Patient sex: F
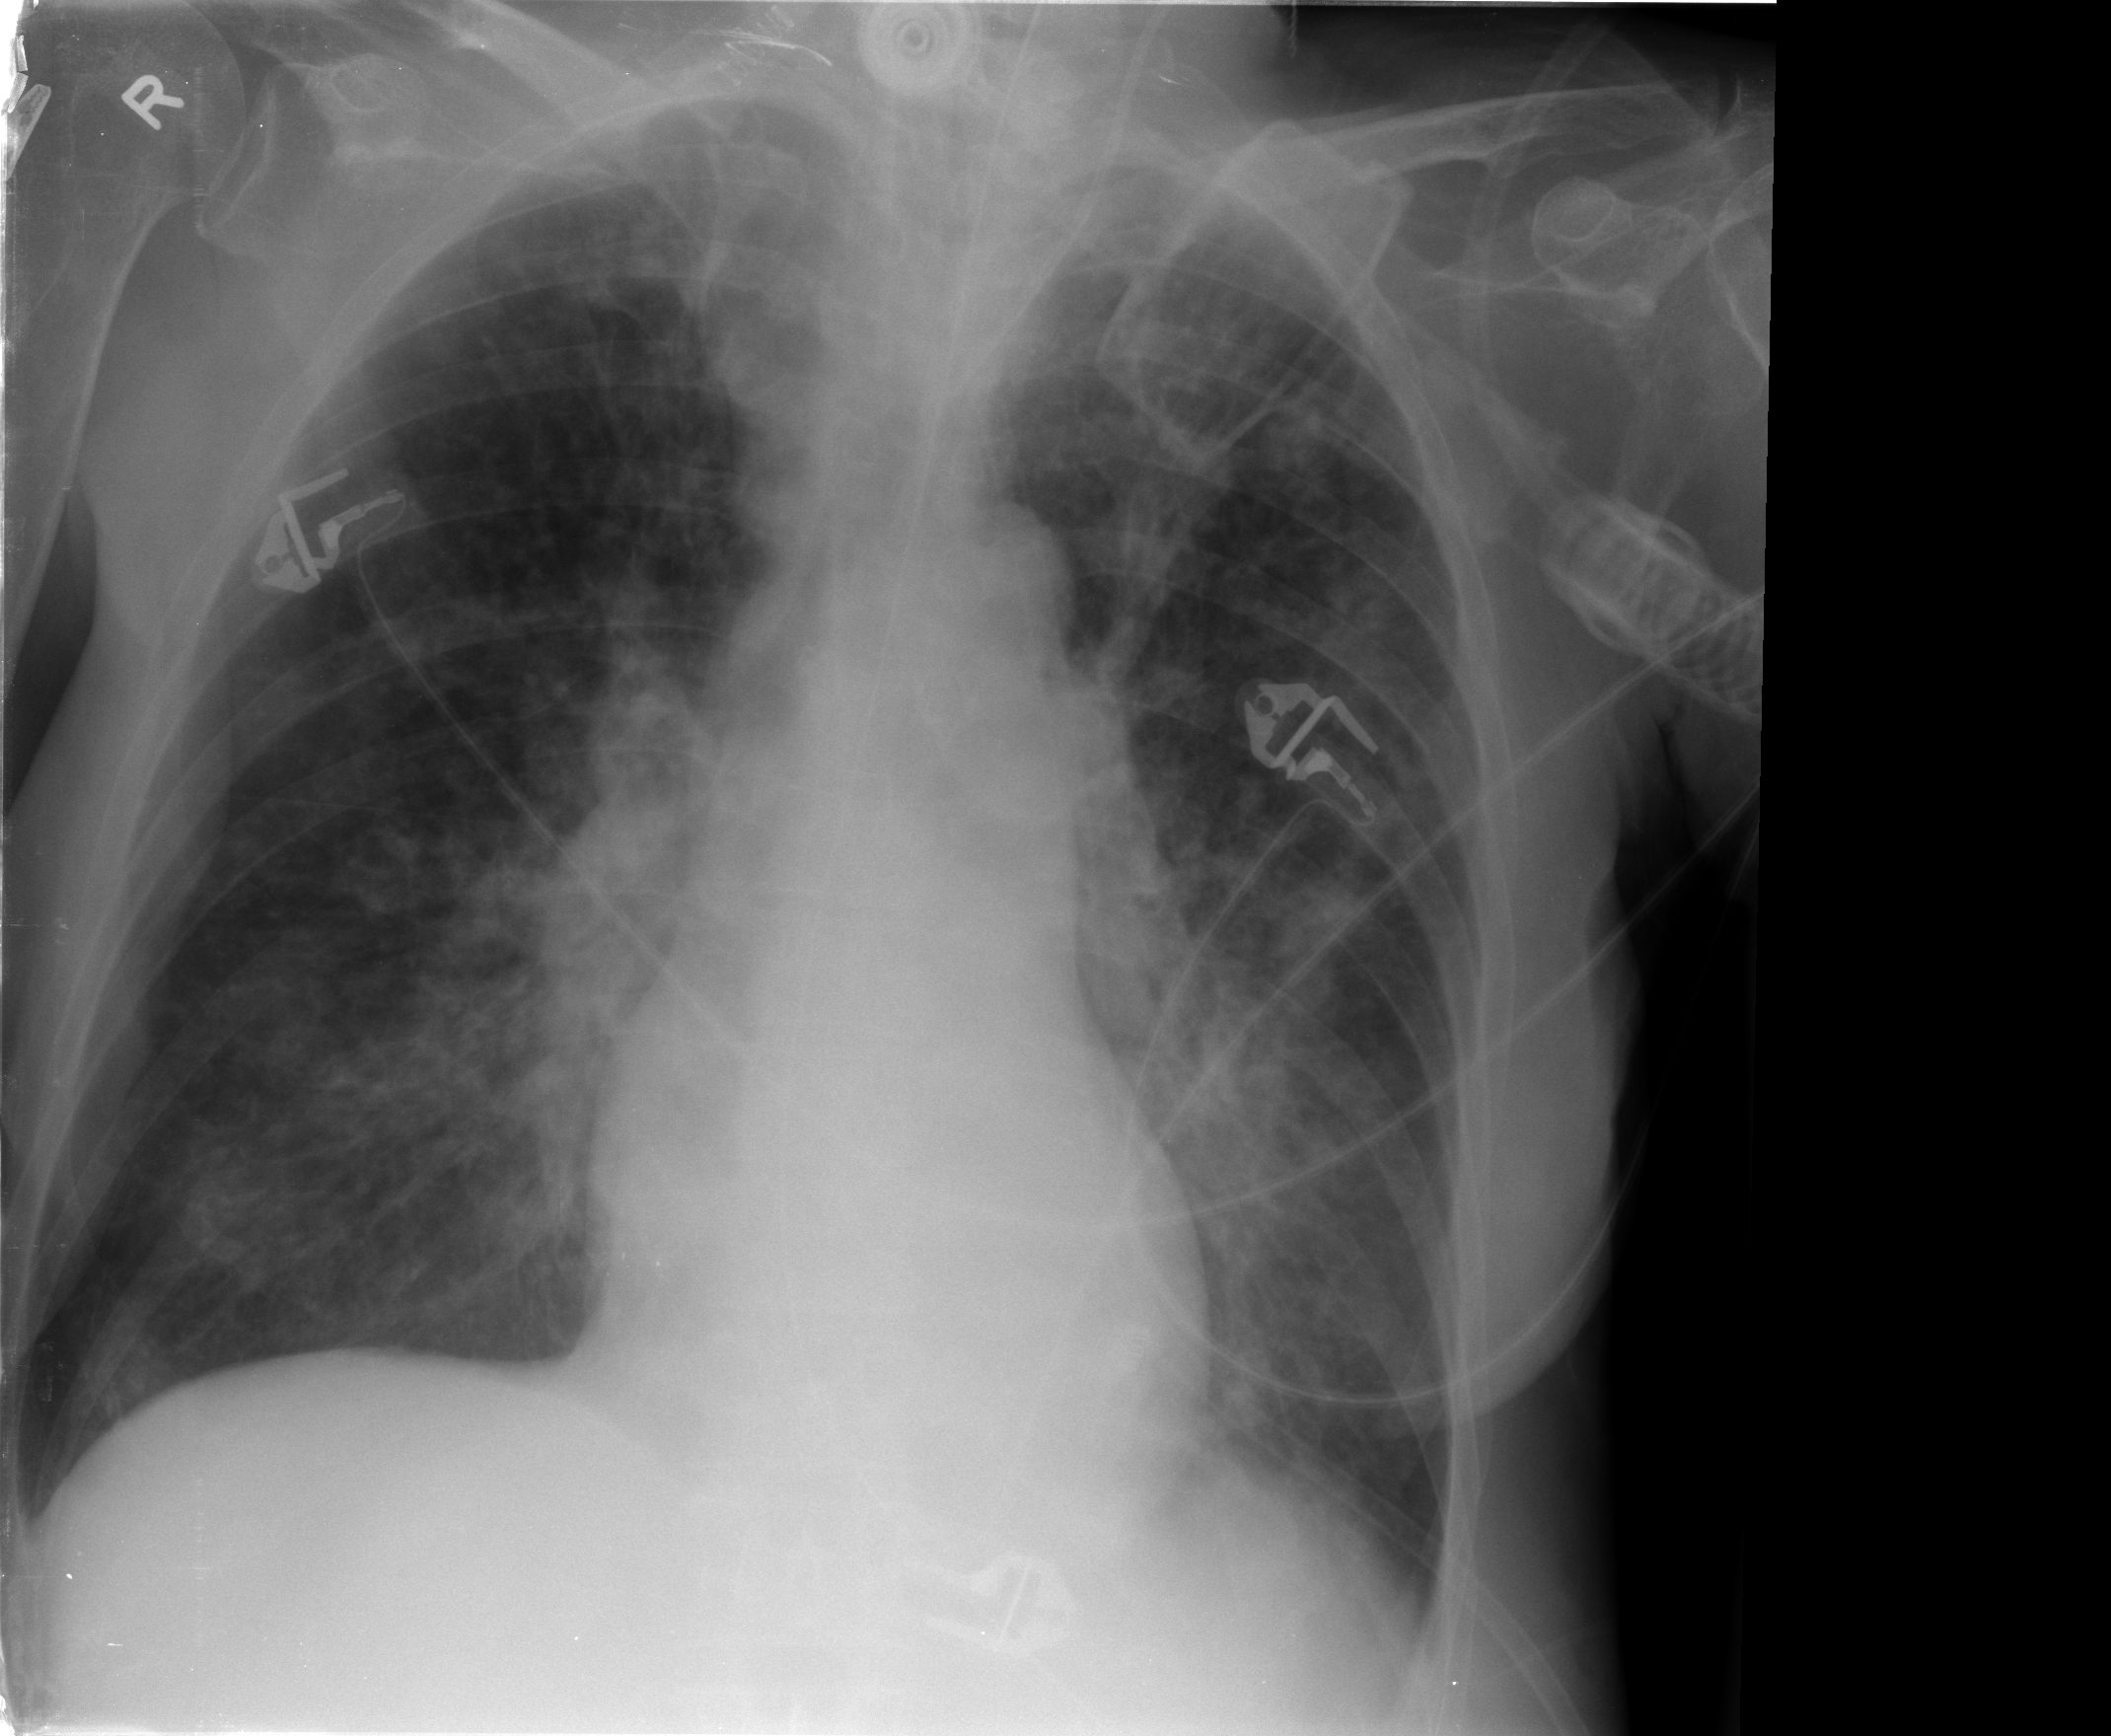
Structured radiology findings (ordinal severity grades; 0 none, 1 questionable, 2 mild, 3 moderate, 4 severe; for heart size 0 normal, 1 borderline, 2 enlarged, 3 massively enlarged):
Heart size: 0
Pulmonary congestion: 2
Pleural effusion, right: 0
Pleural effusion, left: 1
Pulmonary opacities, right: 2
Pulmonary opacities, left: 2
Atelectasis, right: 2
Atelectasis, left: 2